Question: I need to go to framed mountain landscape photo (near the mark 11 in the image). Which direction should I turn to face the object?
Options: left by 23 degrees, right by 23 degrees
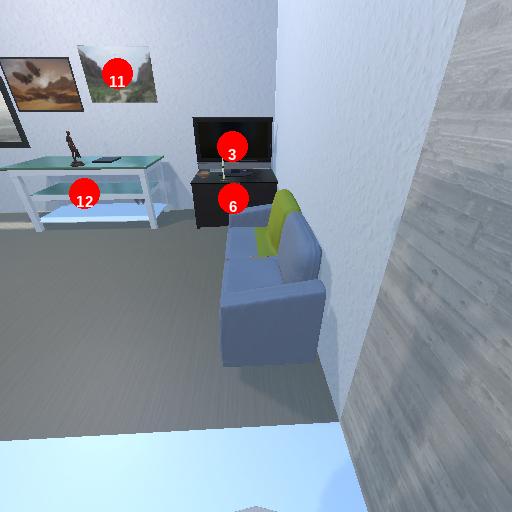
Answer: left by 23 degrees